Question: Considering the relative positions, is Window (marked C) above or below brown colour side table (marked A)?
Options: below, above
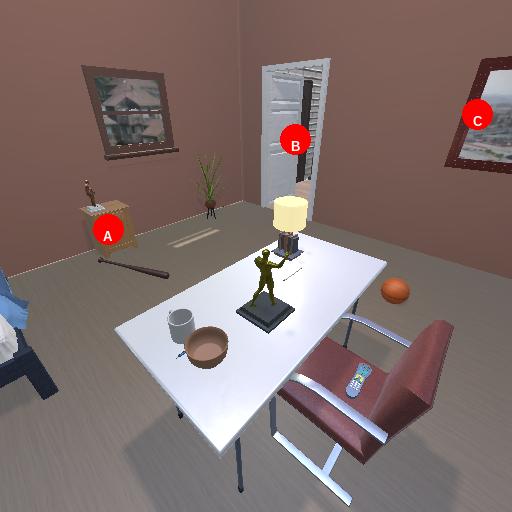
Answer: below